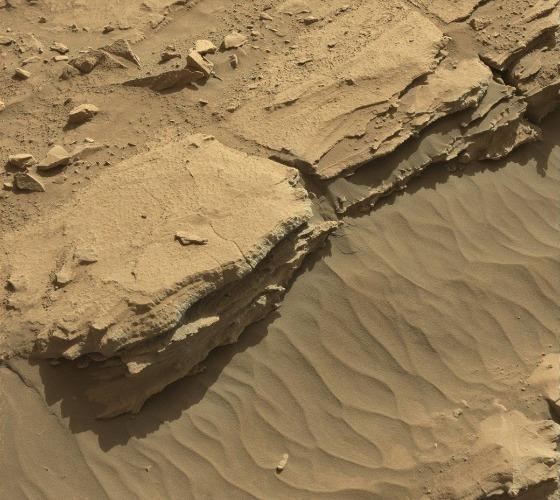
Terrain classes present: Bedrock, Gravel / Sand / Soil, Rock, Shadow